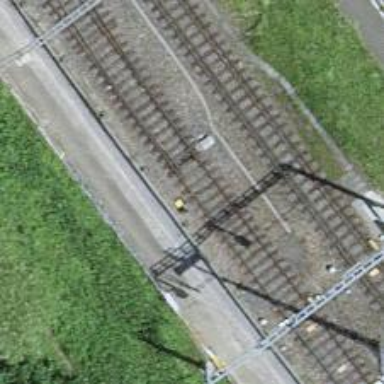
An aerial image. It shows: Railway switch.